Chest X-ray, AP view. Patient: 5 years old, sex M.
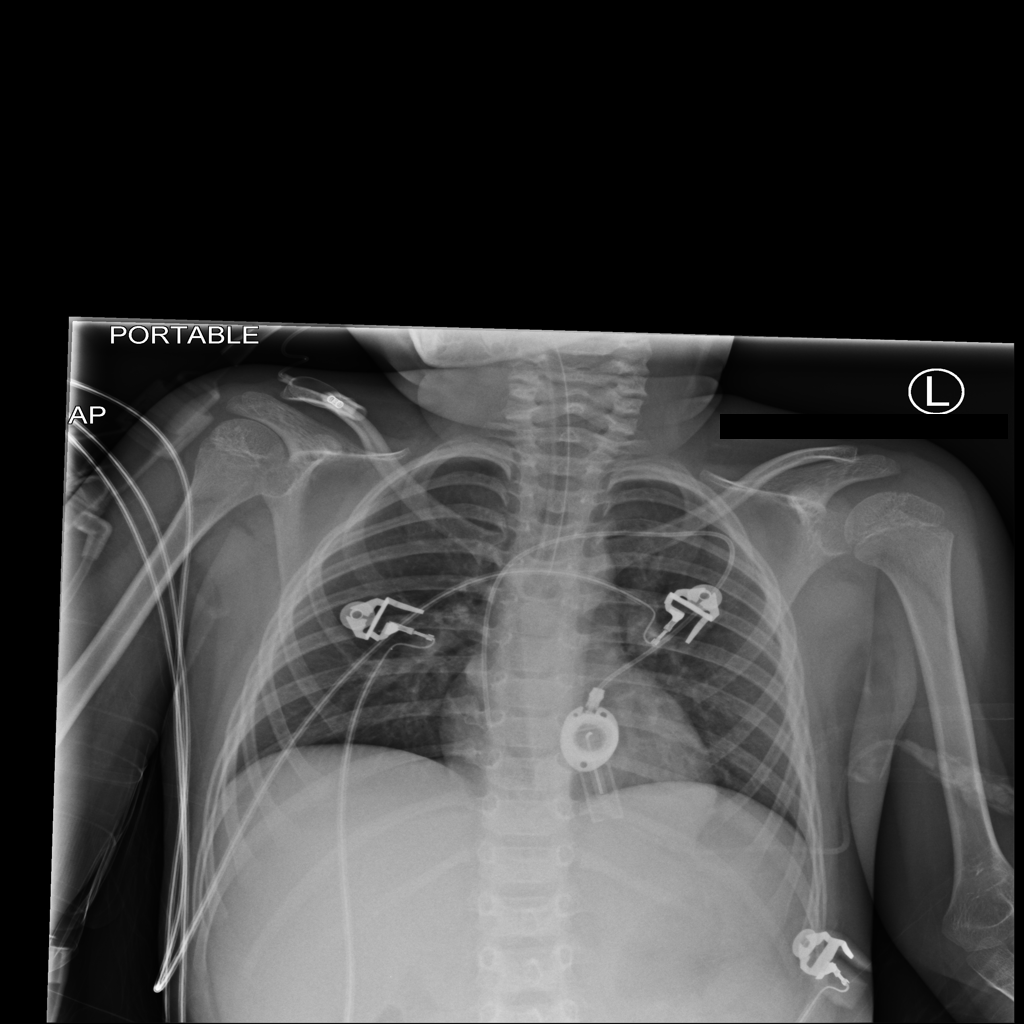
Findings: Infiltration